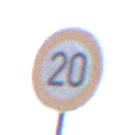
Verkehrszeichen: Geschwindigkeit20
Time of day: MorningAfternoon
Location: Outdoor (Suburban)
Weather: Overcast
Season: NotSpecified
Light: Natural